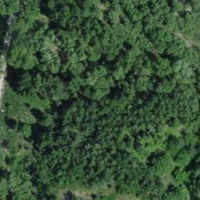
EUNIS habitat code: 24
Species observed at this site:
Echinops sphaerocephalus